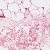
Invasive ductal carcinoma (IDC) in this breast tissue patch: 0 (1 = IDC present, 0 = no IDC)